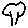
Label: tree